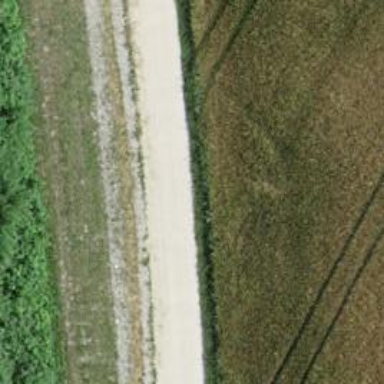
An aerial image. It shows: Agricultural track with fine gravel surface and grade2 tracktype. It is suitable for agricultural motorcars.